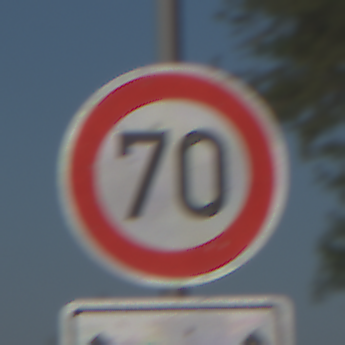
Verkehrszeichen: Geschwindigkeit70
Zusatzzeichen unten: LaengeEinerStrecke2
Umgebung: Outdoor, RoadRail
Tageszeit: MorningAfternoon
Wetter: Clear
Licht: Natural
Jahreszeit: NotSpecified
Kontrast: HighContrast